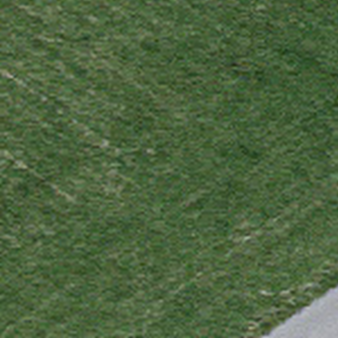
Label: other